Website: apple
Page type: customer-info-address
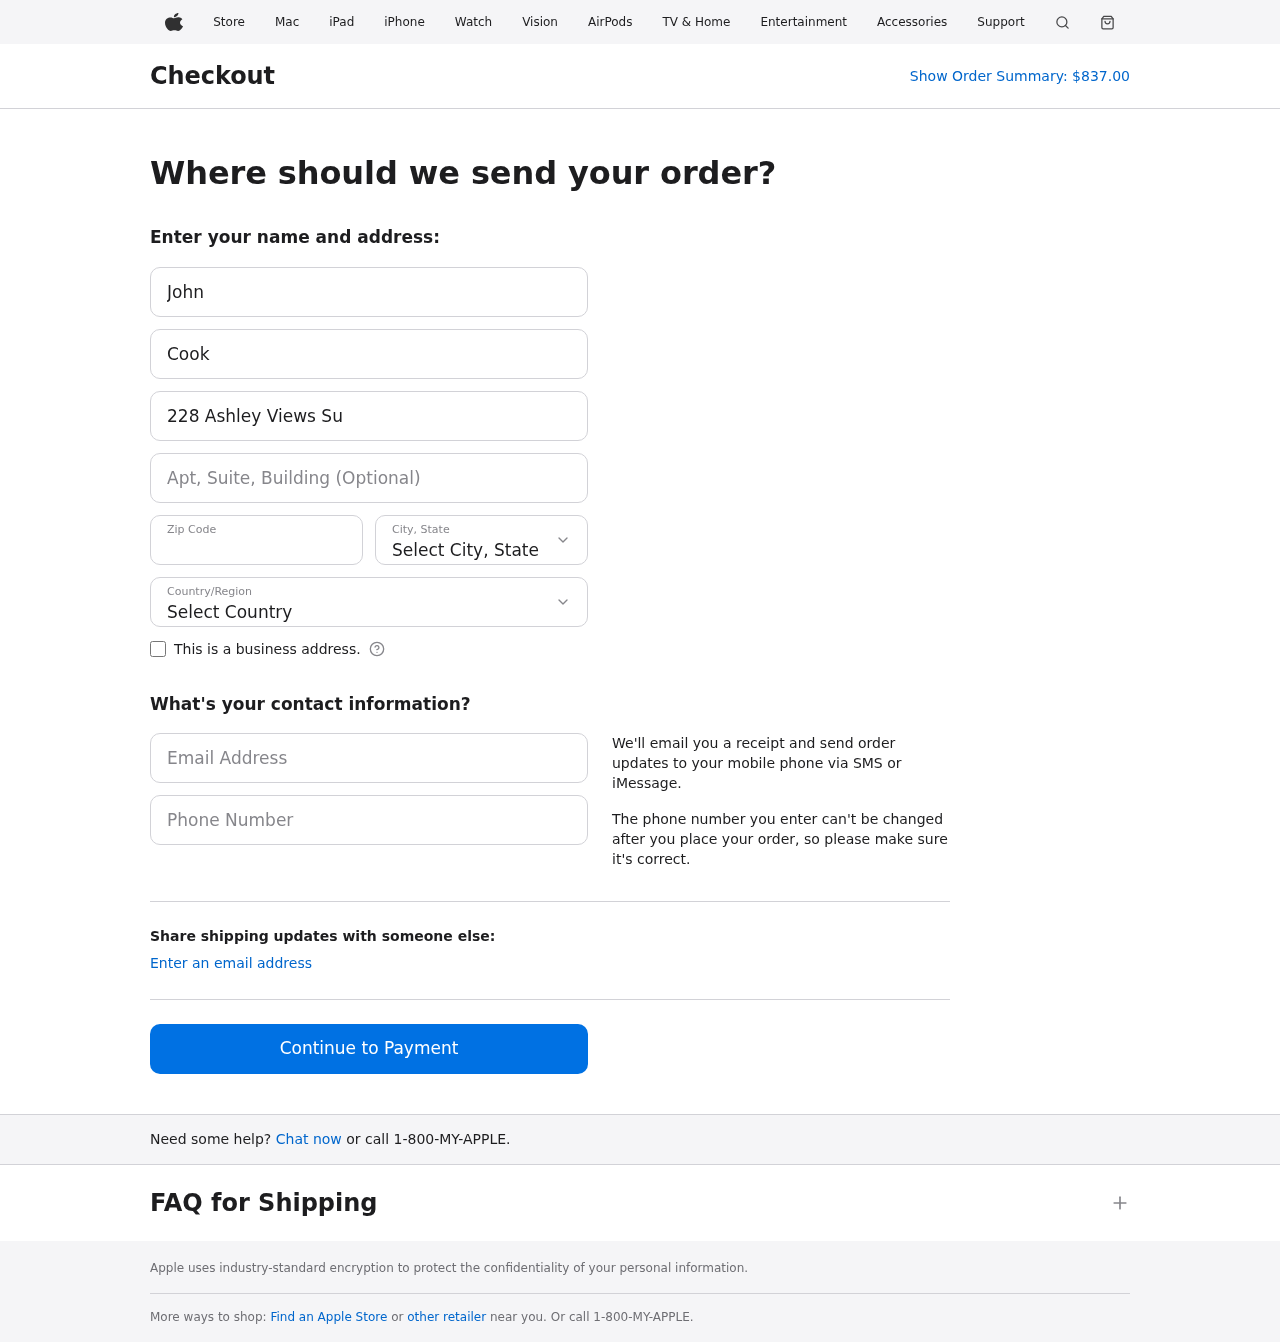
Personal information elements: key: PII_CITY_STATE
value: Derricktown, MS
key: PII_COUNTRY
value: United States
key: PII_EMAIL
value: johncook@yahoo.com
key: PII_FIRSTNAME
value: John
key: PII_LASTNAME
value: Cook
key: PII_PHONE
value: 8302345305
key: PII_POSTCODE
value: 88191
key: PII_STREET
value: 228 Ashley Views Suite 409
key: PII_STREET2
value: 4777 Roth Valley
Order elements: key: ORDER_TOTAL
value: $837.00